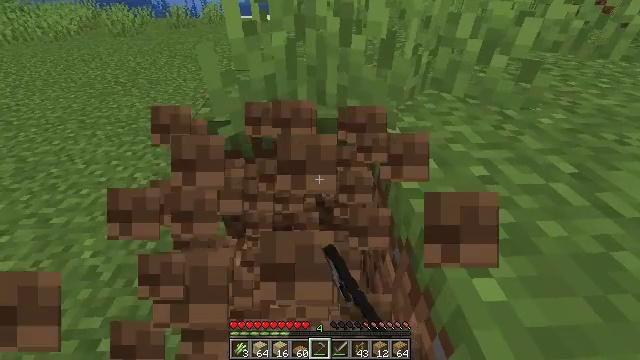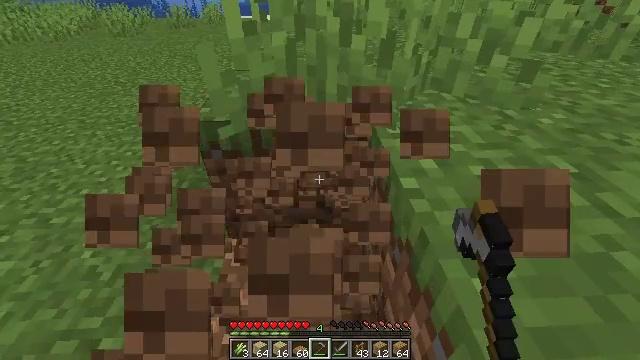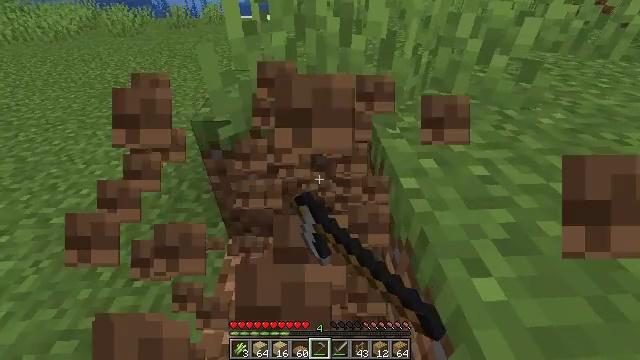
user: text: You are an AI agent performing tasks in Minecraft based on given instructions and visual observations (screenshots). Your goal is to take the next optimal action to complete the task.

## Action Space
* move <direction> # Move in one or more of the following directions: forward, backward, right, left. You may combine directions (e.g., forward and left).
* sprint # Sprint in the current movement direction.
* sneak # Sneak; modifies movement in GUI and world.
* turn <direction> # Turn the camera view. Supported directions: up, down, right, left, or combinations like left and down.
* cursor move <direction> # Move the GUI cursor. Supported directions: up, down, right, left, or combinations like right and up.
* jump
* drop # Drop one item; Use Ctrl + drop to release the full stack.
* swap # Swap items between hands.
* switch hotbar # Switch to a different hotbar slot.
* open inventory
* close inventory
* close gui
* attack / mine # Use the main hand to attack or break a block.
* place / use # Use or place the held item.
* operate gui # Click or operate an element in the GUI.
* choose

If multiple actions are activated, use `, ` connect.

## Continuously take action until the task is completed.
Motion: motion action
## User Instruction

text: Harvest grass block to clear the area.
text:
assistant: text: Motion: attack / mine
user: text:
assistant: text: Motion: attack / mine
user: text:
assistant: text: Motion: attack / mine